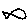
Label: fish